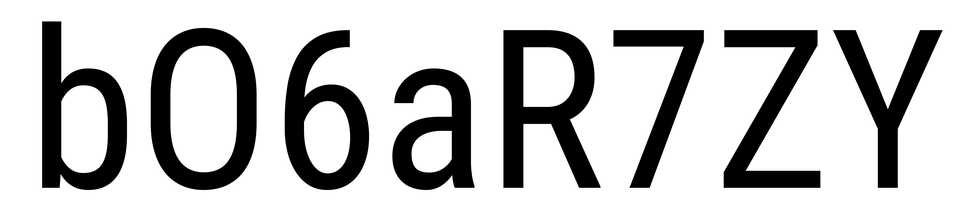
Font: Roboto_Condensed_Regular